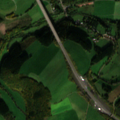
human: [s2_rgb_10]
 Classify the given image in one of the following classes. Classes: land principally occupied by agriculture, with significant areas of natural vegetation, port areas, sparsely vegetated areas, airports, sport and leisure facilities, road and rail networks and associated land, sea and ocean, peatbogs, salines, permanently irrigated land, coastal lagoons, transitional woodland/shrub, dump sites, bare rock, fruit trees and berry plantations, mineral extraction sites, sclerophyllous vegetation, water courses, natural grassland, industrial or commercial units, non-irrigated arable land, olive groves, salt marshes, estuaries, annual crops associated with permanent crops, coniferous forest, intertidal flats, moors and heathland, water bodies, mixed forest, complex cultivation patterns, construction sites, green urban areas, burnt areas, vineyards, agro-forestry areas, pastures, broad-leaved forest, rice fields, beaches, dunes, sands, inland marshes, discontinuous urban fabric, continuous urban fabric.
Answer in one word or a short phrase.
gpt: non-irrigated arable land, pastures, complex cultivation patterns, broad-leaved forest, mixed forest, transitional woodland/shrub